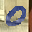
Label: 0